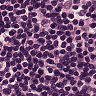
Metastatic tissue present: no